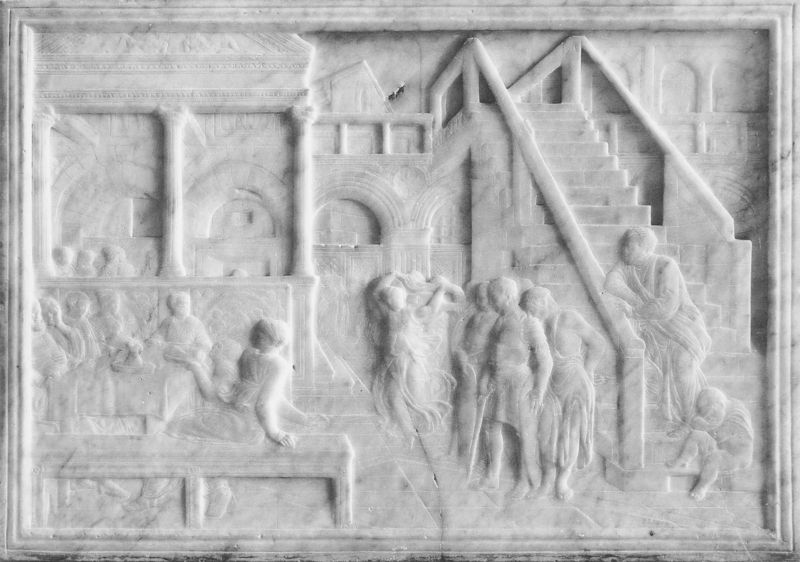
Titel: Gastmahl des Herodes
Künstler: Donatello
Institution: Lille, Musée Wicar
Schlagwörter: weiß, menschen, sitzen, marmor, männer, säulen, tisch, gebäude, haus, architektur, relief, bogen, zuschauer, bank, arbeiter, treppe, geländer, stufen, bögen, fries, rundbögen, petrus, handlauf, rudnbögen